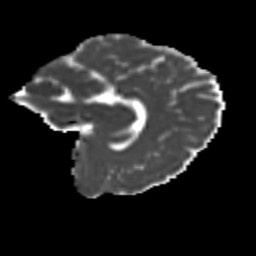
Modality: MD
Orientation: sagittal
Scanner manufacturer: siemens
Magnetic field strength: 3 T
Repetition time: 9.2 s
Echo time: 0.084 s